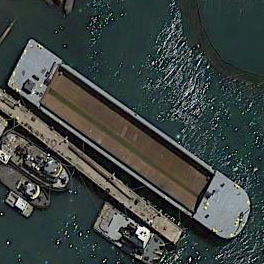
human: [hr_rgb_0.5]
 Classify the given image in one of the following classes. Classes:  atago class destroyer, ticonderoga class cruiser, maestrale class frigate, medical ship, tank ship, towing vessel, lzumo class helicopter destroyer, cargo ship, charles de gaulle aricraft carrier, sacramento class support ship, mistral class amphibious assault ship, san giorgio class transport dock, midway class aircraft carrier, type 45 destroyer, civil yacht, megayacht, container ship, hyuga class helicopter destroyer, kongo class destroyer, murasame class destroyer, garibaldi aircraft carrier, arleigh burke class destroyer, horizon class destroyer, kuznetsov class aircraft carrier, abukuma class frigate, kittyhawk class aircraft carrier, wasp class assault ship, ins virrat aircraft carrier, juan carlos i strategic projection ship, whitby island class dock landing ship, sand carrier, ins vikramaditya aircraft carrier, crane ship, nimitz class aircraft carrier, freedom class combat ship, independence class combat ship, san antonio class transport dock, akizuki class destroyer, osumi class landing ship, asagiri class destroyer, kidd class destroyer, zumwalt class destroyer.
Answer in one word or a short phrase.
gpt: Sand carrier